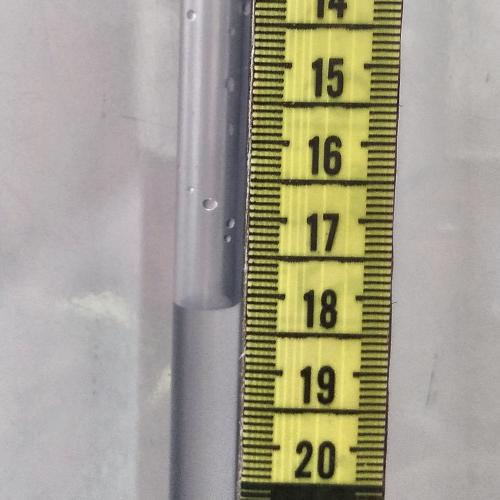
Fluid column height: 18.1 cm